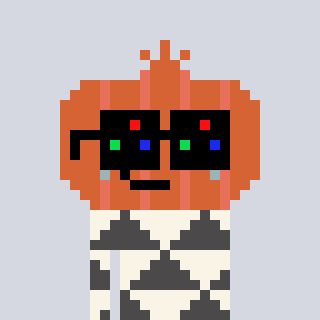
a pixel art character with square black sunglasses, a onion-shaped head and a grayscale-colored body on a cool background